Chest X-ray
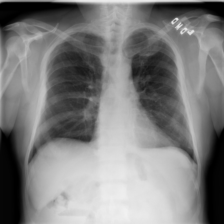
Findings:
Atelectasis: negative
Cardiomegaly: negative
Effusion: negative
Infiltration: negative
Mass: negative
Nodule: negative
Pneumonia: negative
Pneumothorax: negative
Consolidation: negative
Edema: negative
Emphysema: negative
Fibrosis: negative
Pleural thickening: negative
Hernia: negative